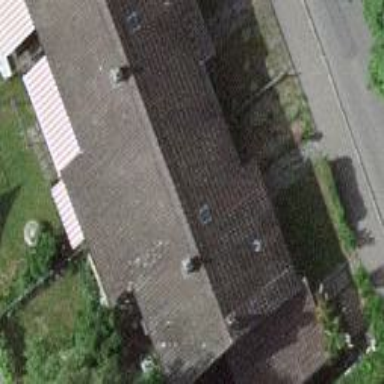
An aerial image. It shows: Gabled house with grey roof.